Question: I have two activities:
1. MainActivity, which extends FragmentActivity and has
2. ViewActivity, which is just an Activity, having MainActivity as a parent.
There is a navigation from one of the Fragments of MainActivity to the ViewActivity.
The problem is that when I'm navigating back from ViewActivity (pressing Back button) to the MainActivity I'm getting the first Fragment of the activity, loosing all the backstack of fragments, that I had.
Is there a way to get back to FragmentActivity without loosing Fragments backstack? How can I get back to the Fragment, which started ViewActivity?

Here is the code for my current onCreate from MainActivity:
'''
@Override
protected void onCreate(Bundle savedInstanceState) {
super.onCreate(savedInstanceState);
//Listen for changes in the back stack
getSupportFragmentManager().addOnBackStackChangedListener(this);
//Handle when activity is recreated like on orientation Change
shouldDisplayHomeUp();
setContentView(R.layout.activity_main);
if (savedInstanceState == null) {
MainFragment mainFragment = new MainFragment();
getSupportFragmentManager().beginTransaction()
.add(R.id.a_main_container, mainFragment)
.commit();
}
}
'''
Finally, found out that the problem was, when I was clicking Up button in ActionBar. Now I removed the actionbar from ViewActivity (just do not need it there), and everything works fine. Usual Back button moves me to Fragment 3, then to Fragment 2, etc.
But is it possible to make the same with UpButton in ActionBar? (Asking just for future usage)
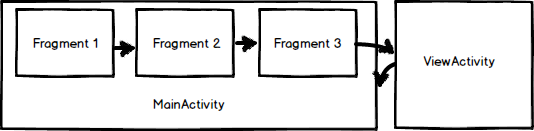
Answer: Seems you instantiate your in of your MainActivity without checking for . So each time you navigate back to your MainActivity - it istantiates from scratch. Post more code so i will point you to right direction.
Answering UPDATE 2:
'''
@Override
public boolean onOptionsItemSelected(MenuItem item) {
switch (item.getItemId()) {
case android.R.id.home:
finish();
return true;
default:
return super.onOptionsItemSelected(item);
}
}
'''